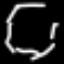
Label: octagon